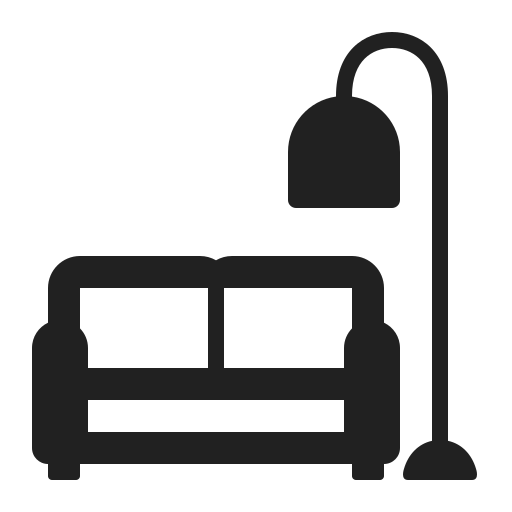
couch and lamp high contrast